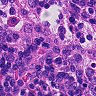
Metastatic tissue present: no